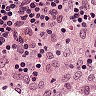
Metastatic tissue present: no